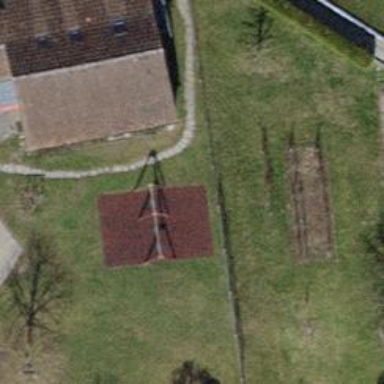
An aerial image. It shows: Playground featuring swings.